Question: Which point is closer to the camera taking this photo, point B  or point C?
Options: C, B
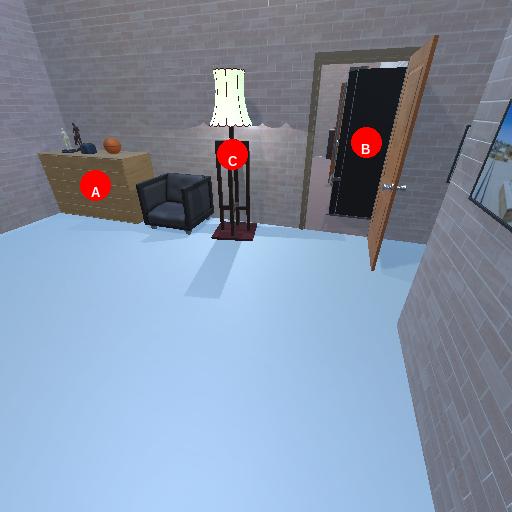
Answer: C